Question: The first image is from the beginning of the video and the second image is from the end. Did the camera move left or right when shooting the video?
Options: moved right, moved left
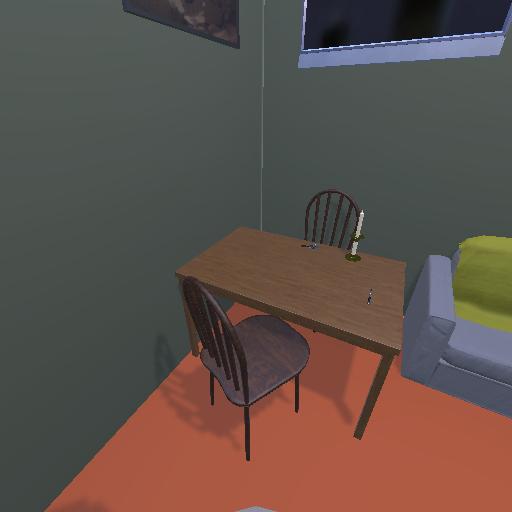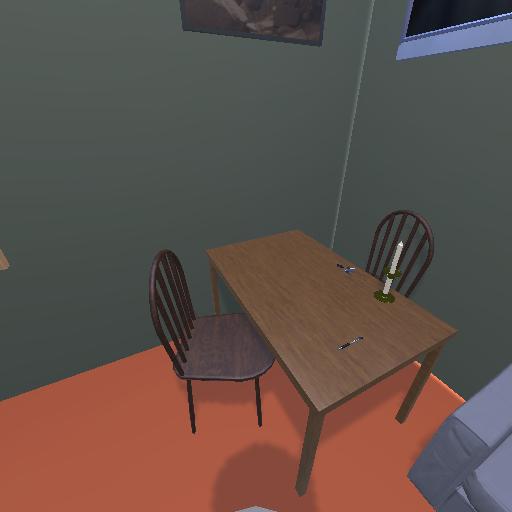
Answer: moved right